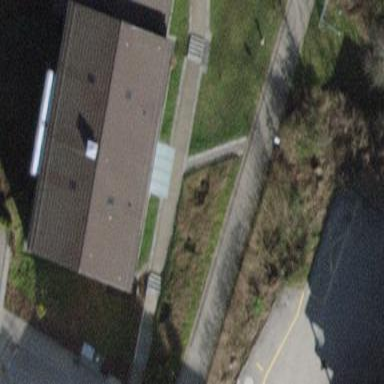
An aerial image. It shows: Building with pitched roof.